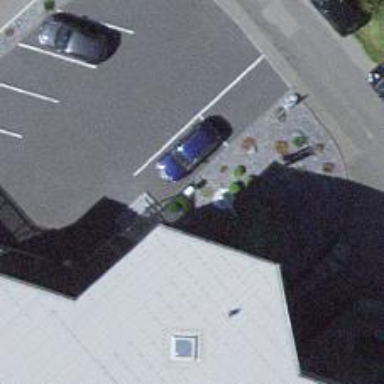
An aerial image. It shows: Charging station.